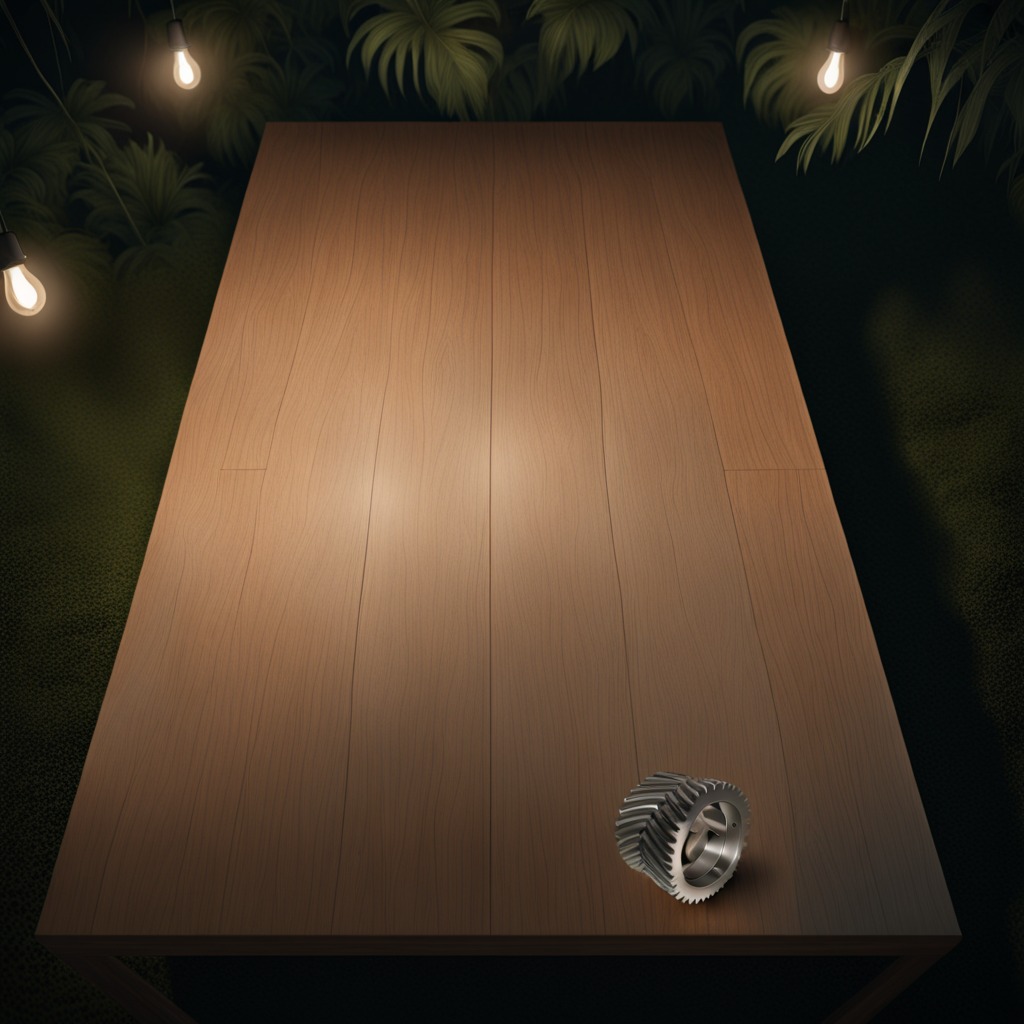
A steel gear with teeth is lying on a clean wooden table inside a jungle field workshop tent at night.